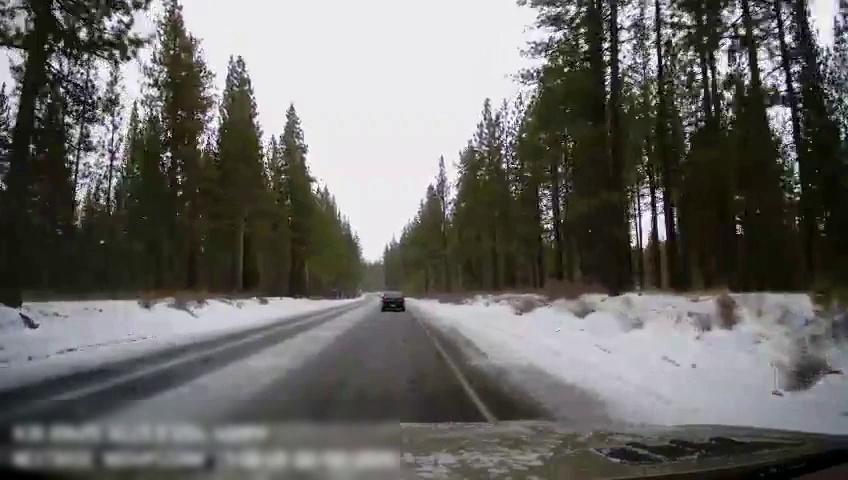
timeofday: Day
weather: Snowy
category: Drivable Space
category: Vehicles | Car
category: Lanes | Current Lane